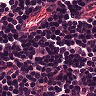
Metastatic tissue present: no